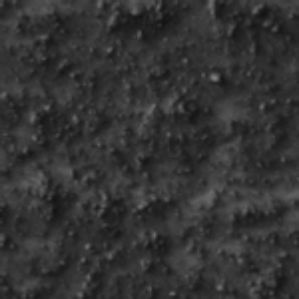
Label: frost